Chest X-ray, PA view. Patient: 33 years old, sex M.
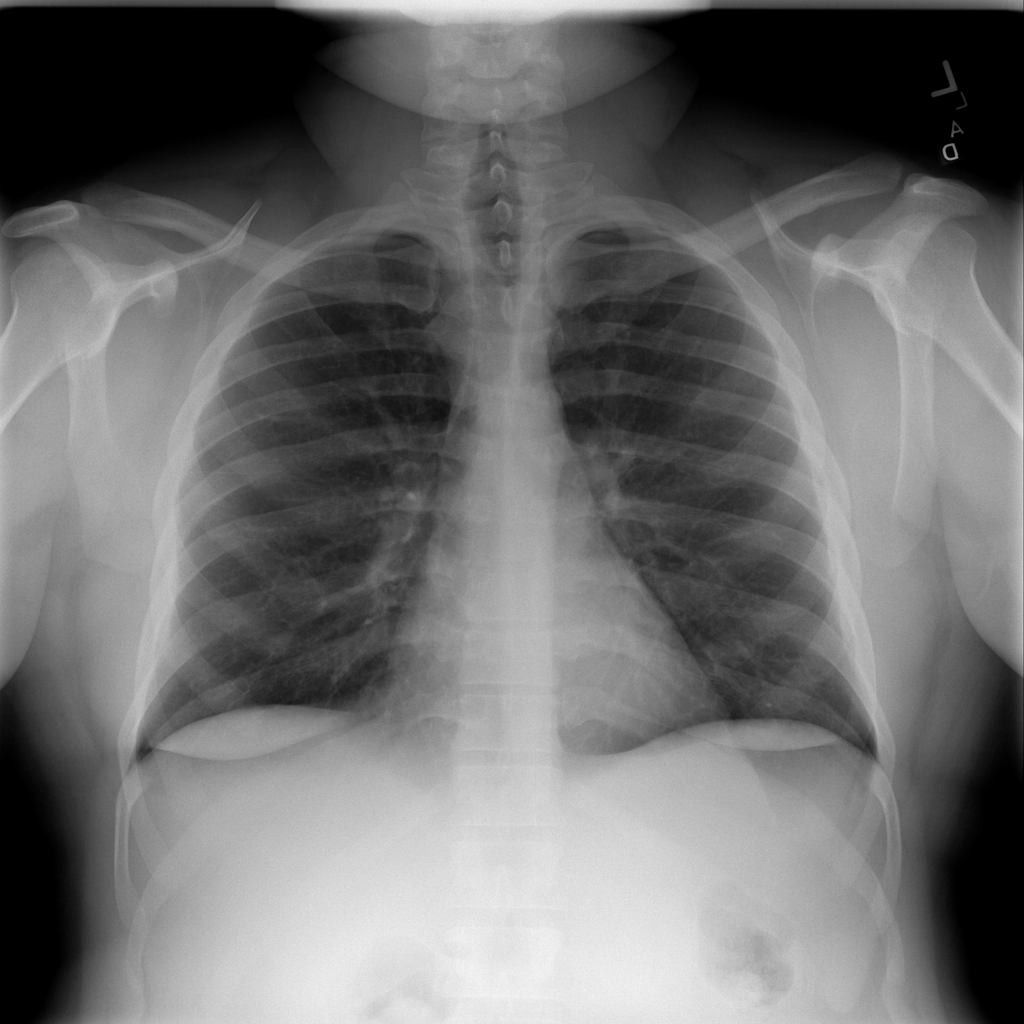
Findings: No Finding